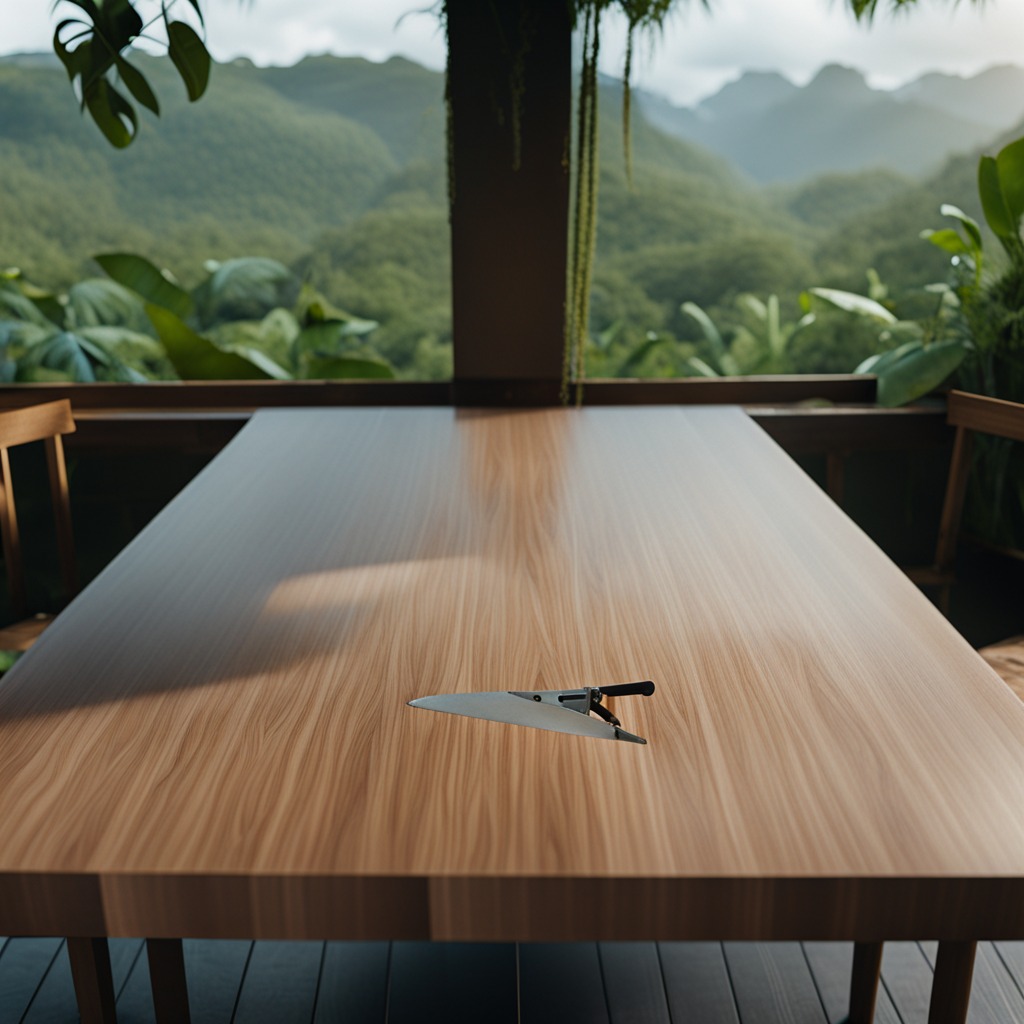
A metal saw is lying on a wooden table inside a jungle field workshop tent.